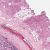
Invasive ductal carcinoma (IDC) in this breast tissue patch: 1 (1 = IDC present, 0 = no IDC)